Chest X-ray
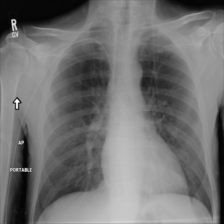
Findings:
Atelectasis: negative
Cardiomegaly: negative
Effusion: negative
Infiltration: negative
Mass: negative
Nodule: negative
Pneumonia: negative
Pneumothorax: negative
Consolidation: negative
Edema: negative
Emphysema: negative
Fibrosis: negative
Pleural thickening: negative
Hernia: negative